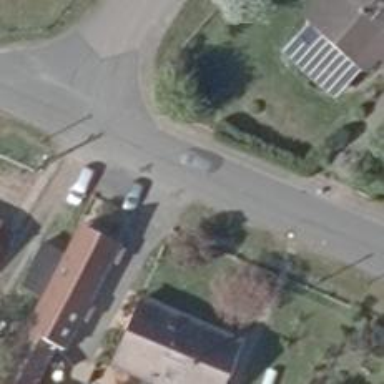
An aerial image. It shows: Pub.